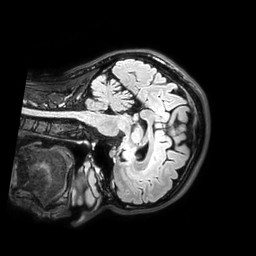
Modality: FLAIR
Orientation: sagittal
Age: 30
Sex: female
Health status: healthy
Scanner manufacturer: philips
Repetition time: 4.8 s
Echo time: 0.2875 s